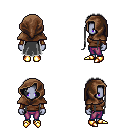
a pixel art fantasy rpg character, female body template, dark elf, purple skin, brown pirate shirt, magenta pants, gray extra-long hairstyle, cloth hood, cloth bracers, gold boots, four views (front, back, left, right), 2x2 character sprite sheet, small pixel art, hard edges, no anti-aliasing